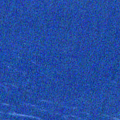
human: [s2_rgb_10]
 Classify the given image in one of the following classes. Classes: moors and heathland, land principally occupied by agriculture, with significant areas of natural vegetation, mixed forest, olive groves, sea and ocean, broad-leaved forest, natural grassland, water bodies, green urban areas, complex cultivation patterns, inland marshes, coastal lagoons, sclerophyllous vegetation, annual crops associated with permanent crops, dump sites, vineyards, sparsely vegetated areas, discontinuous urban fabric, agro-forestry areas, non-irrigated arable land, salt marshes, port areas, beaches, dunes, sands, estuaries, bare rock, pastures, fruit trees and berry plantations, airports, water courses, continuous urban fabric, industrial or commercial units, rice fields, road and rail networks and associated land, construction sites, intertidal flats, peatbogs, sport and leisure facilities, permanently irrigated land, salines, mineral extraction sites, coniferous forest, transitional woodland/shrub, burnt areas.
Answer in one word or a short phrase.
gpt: discontinuous urban fabric, water bodies